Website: macys
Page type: account-selection
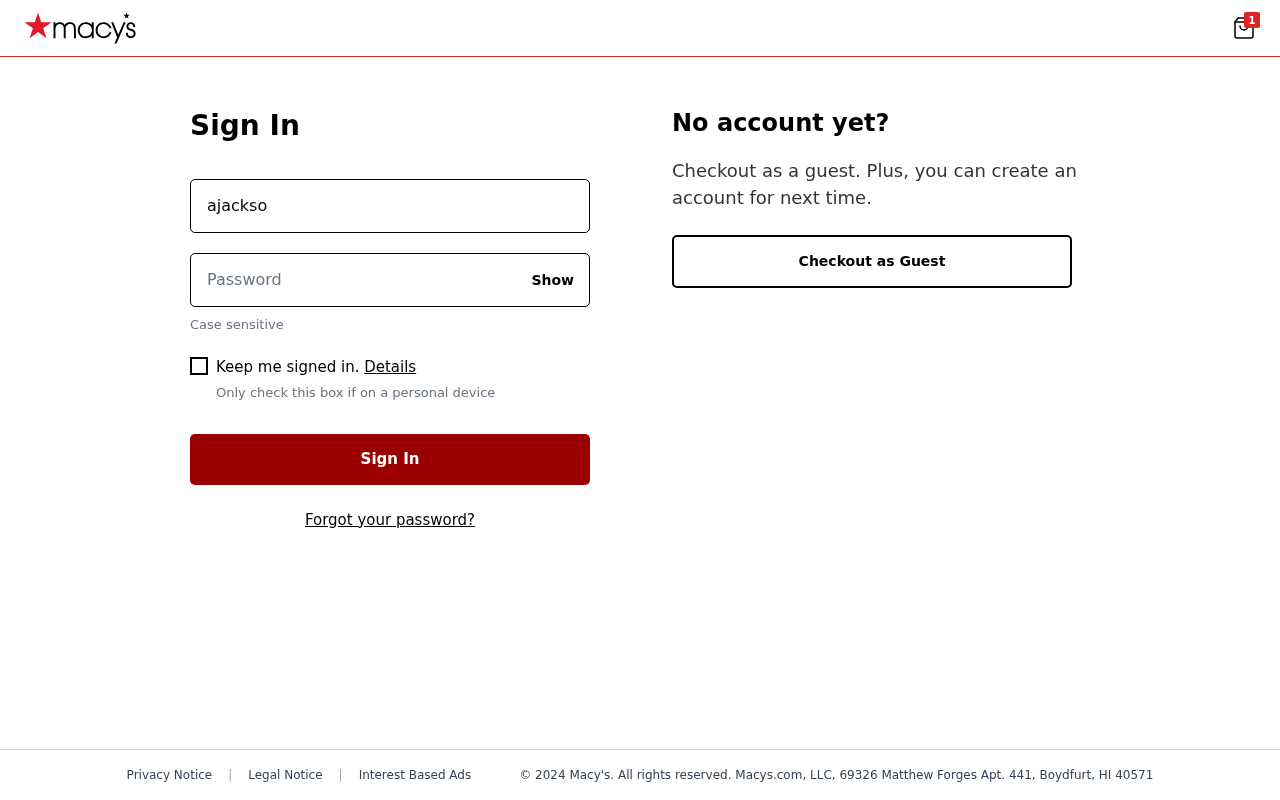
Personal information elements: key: PII_LOGIN_USERNAME
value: ajackson729
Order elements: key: ORDER_NUM_ITEMS
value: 1